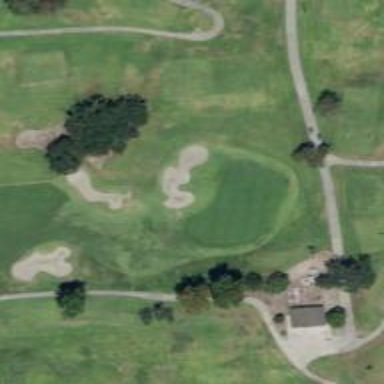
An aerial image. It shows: View of golf hole.